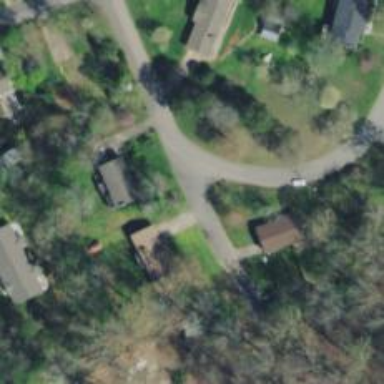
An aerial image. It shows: Residential road.